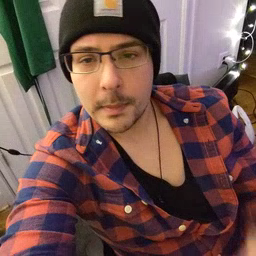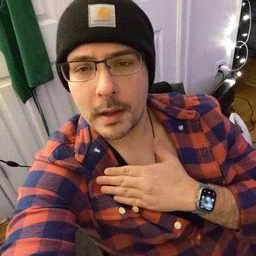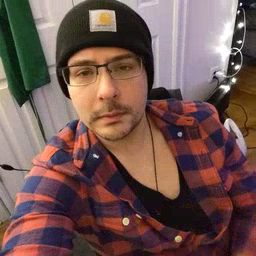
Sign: minemy